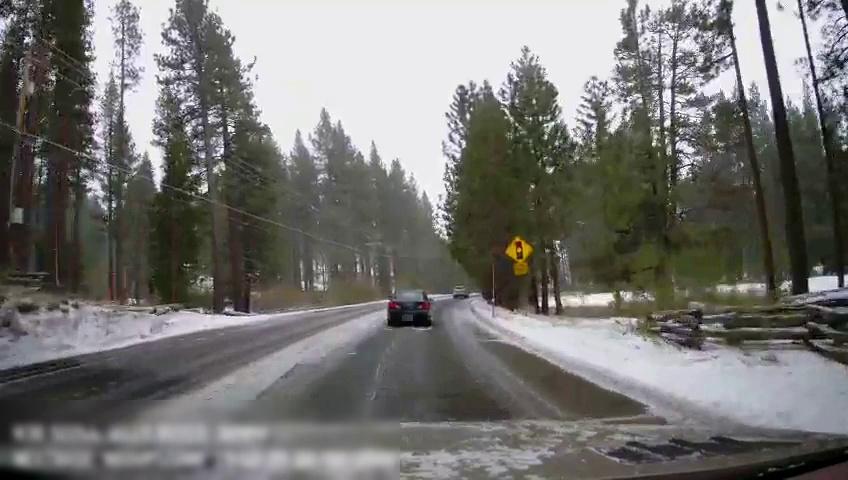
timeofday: Day
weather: Snowy
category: Drivable Space
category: Vehicles | SUV
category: Vehicles | Car
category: Lanes | Opposite Lane
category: Lanes | Opposite Lane
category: Lanes | Opposite Lane
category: Lanes | Opposite Lane
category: Lanes | Current Lane
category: Traffic | Signs
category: Traffic | Signs